Question: I want to copy array to array. Is it possible like this?
I want to take some values from an array "arrayList data"
In that array contained an values

I declare inkLevels as my array to put value for the third row. I only need the value from the last row. Inside GetInkLevel. I have place some method, but I sure it is not the good way. Do you have any recomendations?
'''
public class ActivityToSmartWatch extends BaseAdapter {
private Activity activity;
private ArrayList<String[]> data;
private static LayoutInflater inflater = null;
private String[] inkLevels = new String[5];
public ActivityToSmartWatch(Activity a, ArrayList<String[]> inkLevels) {
activity = a;
data = inkLevels;
inflater = (LayoutInflater) activity
.getSystemService(Context.LAYOUT_INFLATER_SERVICE);
}
public int getCount() {
return data.size();
}
public Object getItem(int position) {
return position;
}
public long getItemId(int position) {
return position;
}
@Override
public View getView(int position, View convertView, ViewGroup parent) {
View vi = convertView;
if (convertView == null)
vi = inflater
.inflate(R.layout.listviewitem_ink, null);
if (data.get(position)[0].equals("C"))
{
TextView inkLevel = (TextView)vi.findViewById(R.id.lvi_colorLevel);
inkLevel.setText(data.get(position)[2]);
}
else if (data.get(position)[0].equals("Y"))
{
TextView inkLevel = (TextView)vi.findViewById(R.id.lvi_colorLevel);
inkLevel.setText(data.get(position)[2]);
}
else if (data.get(position)[0].equals("M"))
{
TextView inkLevel = (TextView)vi.findViewById(R.id.lvi_colorLevel);
inkLevel.setText(data.get(position)[2]);
}
else if (data.get(position)[0].equals("B"))
{
TextView inkLevel = (TextView)vi.findViewById(R.id.lvi_colorLevel);
inkLevel.setText(data.get(position)[2]);
}
return vi;
}
public String[] getInkLevel (String [] inkLevels, int position)
{
for (int i= 0; i <data.size(); i++)
{
inkLevels[i] = data.get(i);
}
return inkLevels;
}
}
'''
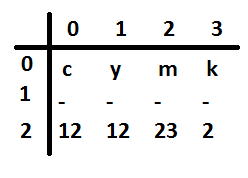
Answer: The method should look like this:
'''
public String[] getInkLevel(String[] inkLevels, int position)
{
for (int i = 0; i < data.get(position).length; i++)
{
inkLevels[i] = data.get(position)[i];
}
return inkLevels;
}
'''
You were trying to assign elements in the array from elements in the 'ArrayList', instead of elements from some array in the 'ArrayList'.
'System.arrayCopy' simplifies it:
'''
public String[] getInkLevel(String[] inkLevels, int position)
{
System.arraycopy(data.get(position), 0, inkLevels, 0, data.get(position).length);
return inkLevels;
}
'''
You could also just return the applicable array (if you're happy having changes reflected in 'data'):
'''
public String[] getInkLevel(int position)
{
return data.get(position);
}
'''